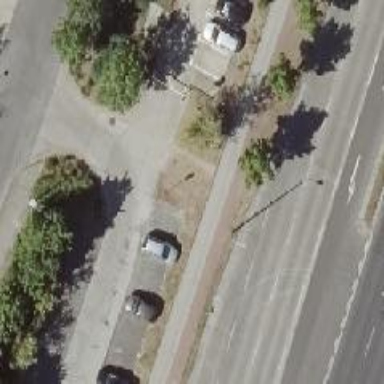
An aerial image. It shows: Concrete parking aisle designated as service road.